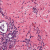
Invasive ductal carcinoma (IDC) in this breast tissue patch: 0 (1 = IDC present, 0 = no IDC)